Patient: sex F, age 54
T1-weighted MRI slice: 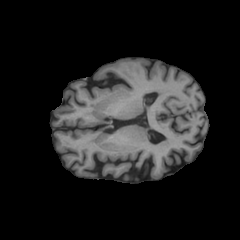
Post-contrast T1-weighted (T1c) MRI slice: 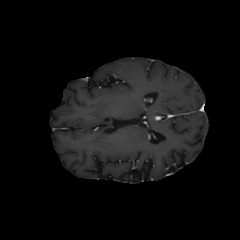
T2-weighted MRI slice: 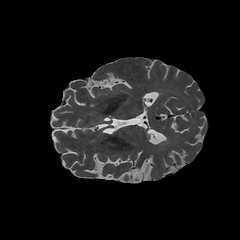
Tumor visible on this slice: no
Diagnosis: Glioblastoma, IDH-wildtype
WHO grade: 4